Interaction volume radius: 5 \u00c5
Interaction volume height: 20 \u00c5
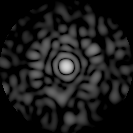
Disorder parameter: 0.8652